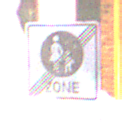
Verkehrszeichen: EndeFussgaengerzone
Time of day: MorningAfternoon
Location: Outdoor (Special)
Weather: PartlyCloudy
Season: NotSpecified
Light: Natural